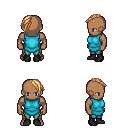
a pixel art fantasy rpg character, male body template, human, dark skin, teal tunic, teal pants, light blonde long mohawk hairstyle, black shoes, four views (front, back, left, right), 2x2 character sprite sheet, small pixel art, hard edges, no anti-aliasing